Interaction volume radius: 10 \u00c5
Interaction volume height: 10 \u00c5
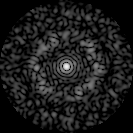
Disorder parameter: 0.832